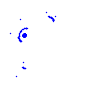
Particle: pion